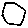
Label: hexagon